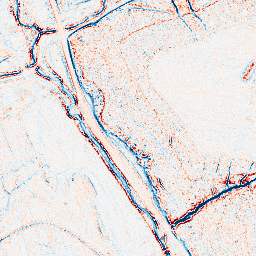
Category: edge_preserving
Decomposition family: anisotropic_diffusion
Decomposition parameters: iterations: 5
kappa: 30
gamma: 0.15
Upsampling method: lanczos
Upsampling parameters: scale: 4
Upsampling scale: 4